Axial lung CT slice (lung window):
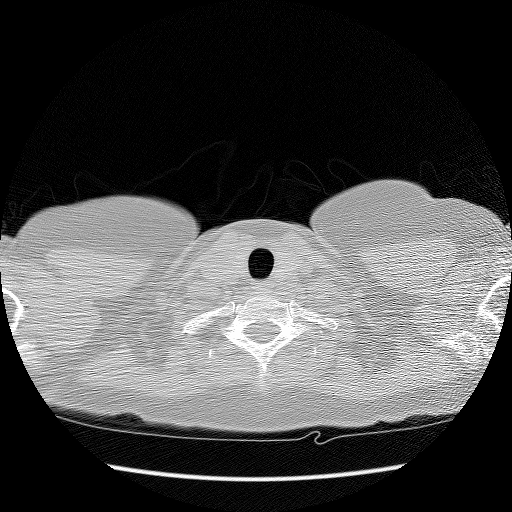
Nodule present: no